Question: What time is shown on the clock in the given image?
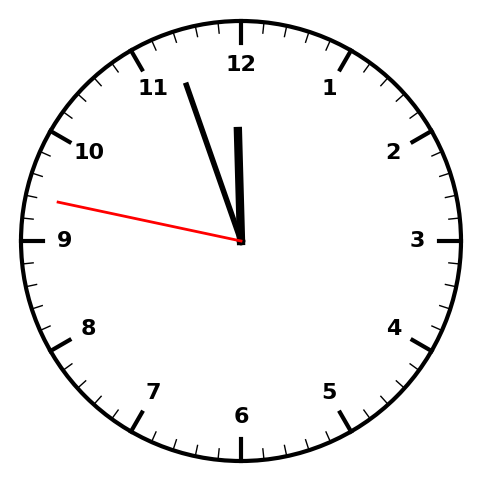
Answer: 11:56:47